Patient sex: M
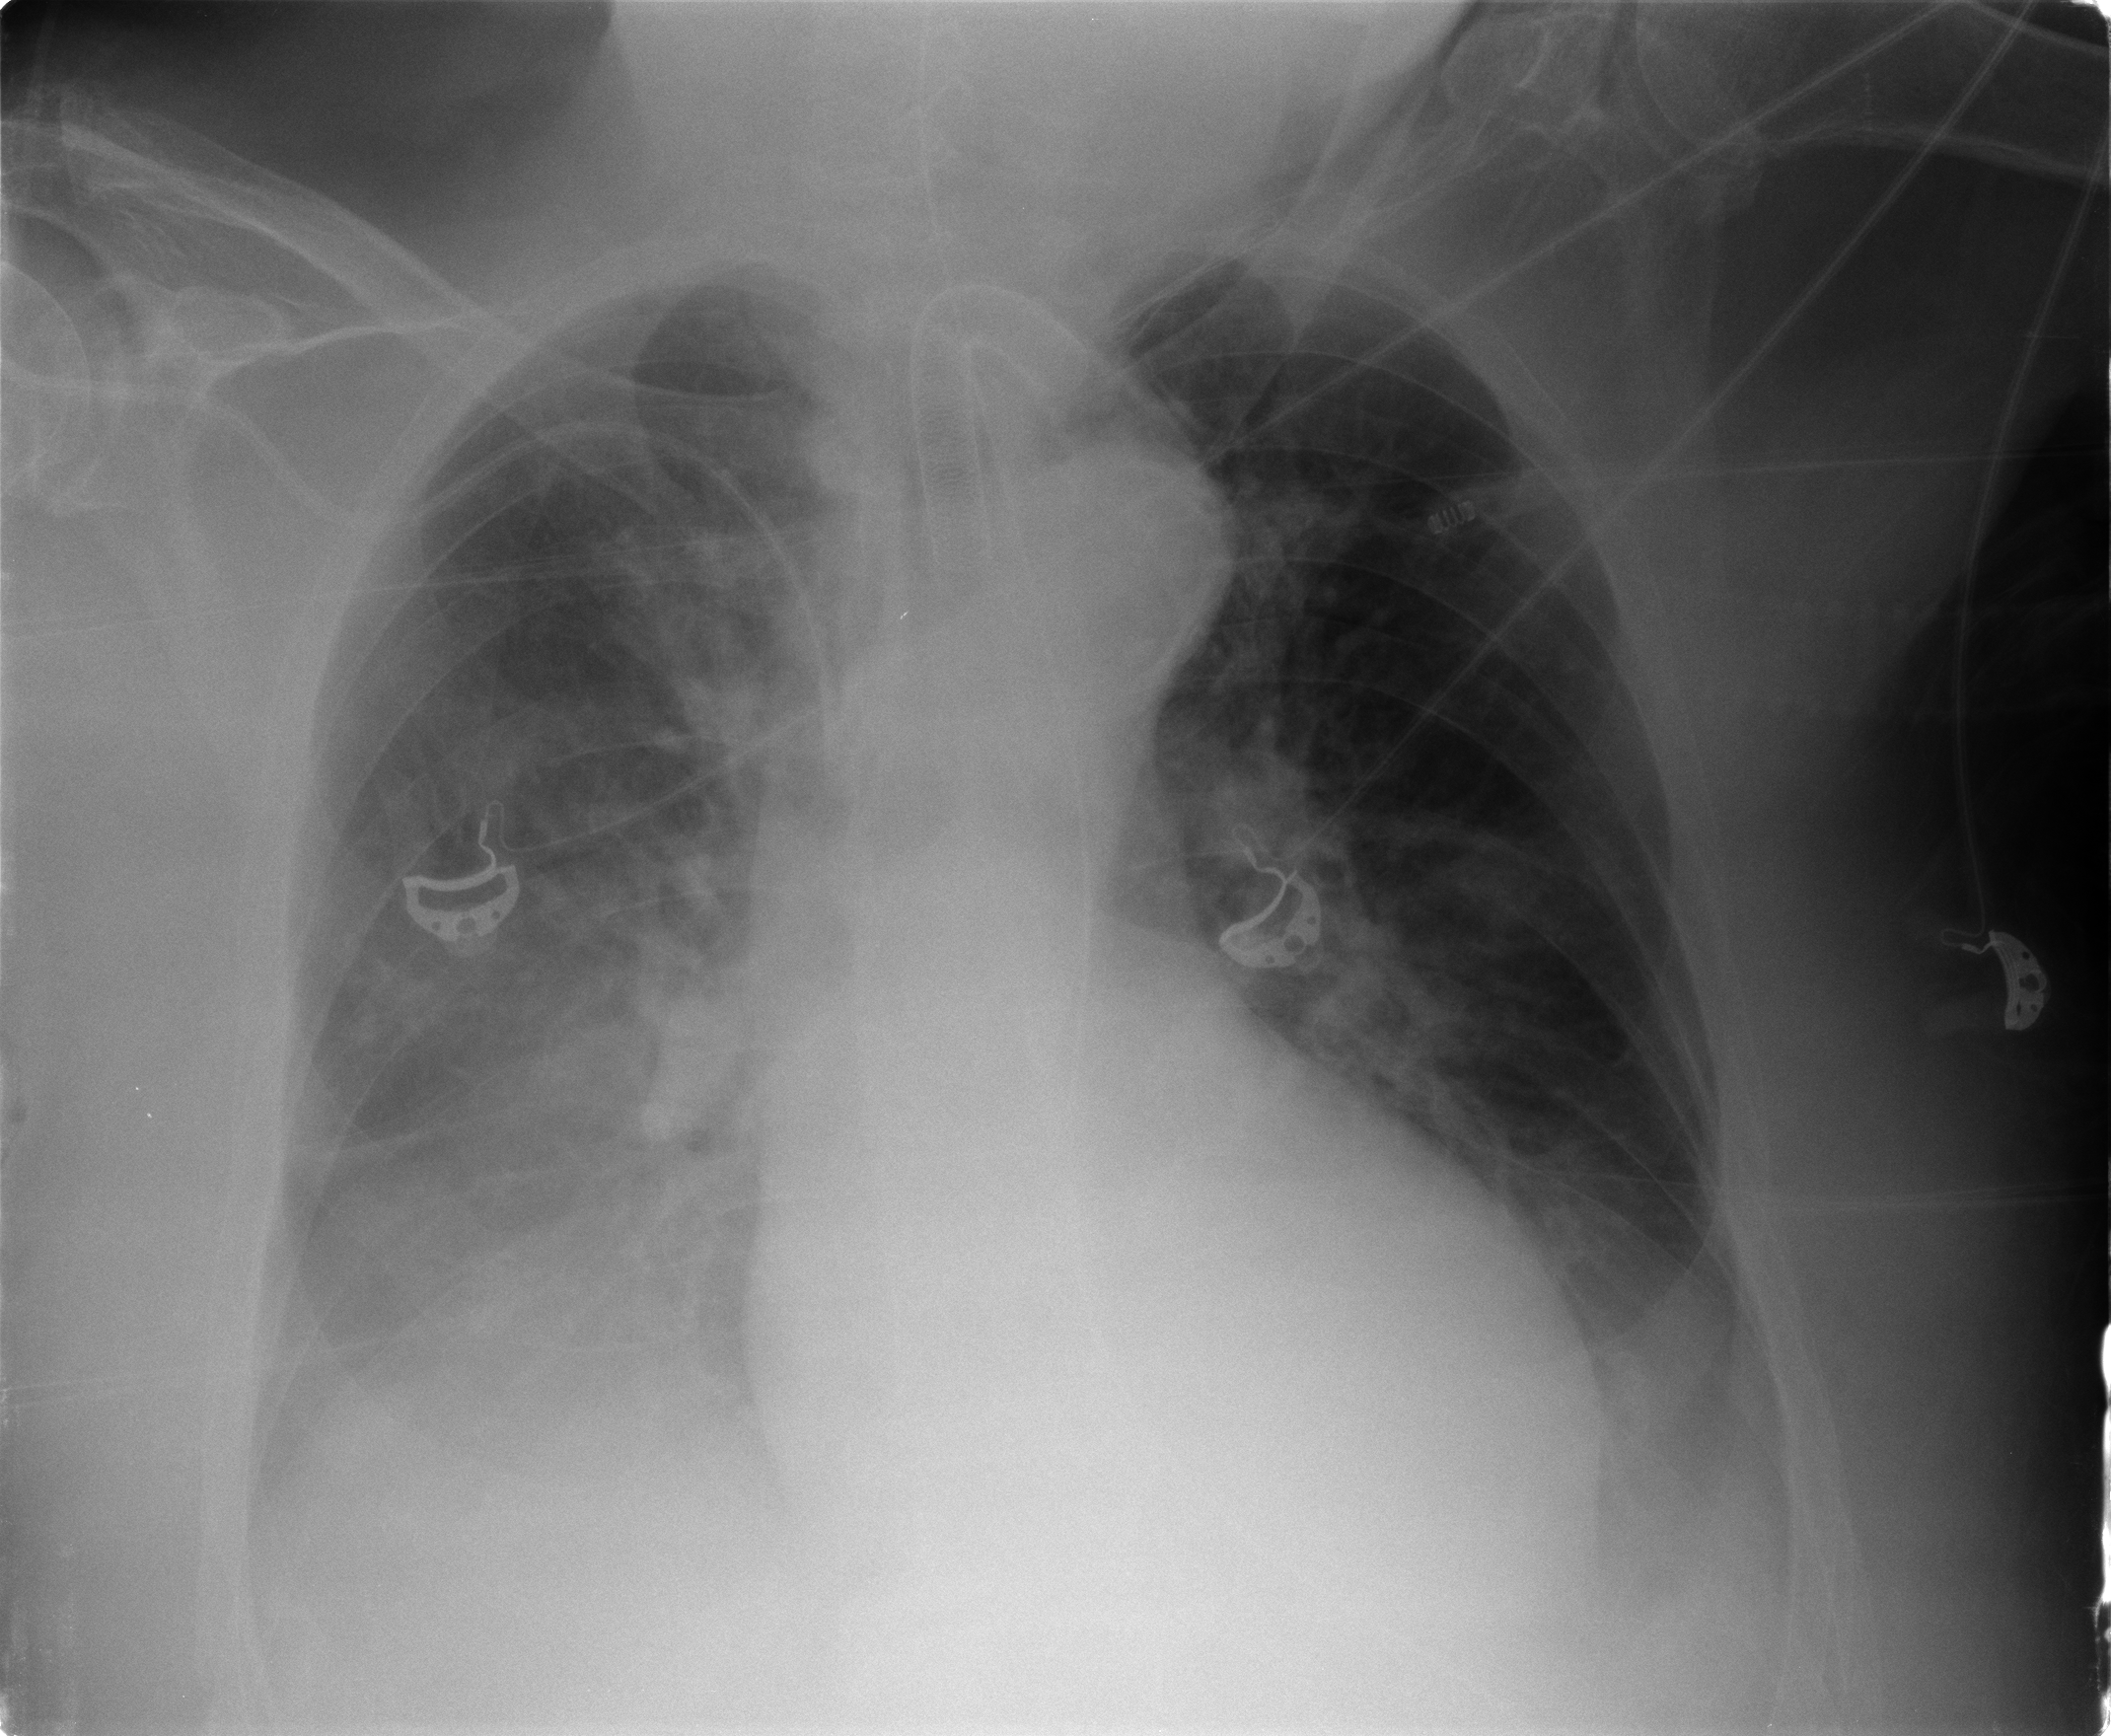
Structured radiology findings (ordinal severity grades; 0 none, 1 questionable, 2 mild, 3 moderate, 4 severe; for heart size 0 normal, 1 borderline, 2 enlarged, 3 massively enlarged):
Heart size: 1
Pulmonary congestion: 0
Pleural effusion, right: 2
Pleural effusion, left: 2
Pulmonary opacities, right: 2
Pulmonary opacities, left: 0
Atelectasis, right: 2
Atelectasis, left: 2